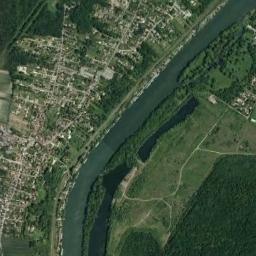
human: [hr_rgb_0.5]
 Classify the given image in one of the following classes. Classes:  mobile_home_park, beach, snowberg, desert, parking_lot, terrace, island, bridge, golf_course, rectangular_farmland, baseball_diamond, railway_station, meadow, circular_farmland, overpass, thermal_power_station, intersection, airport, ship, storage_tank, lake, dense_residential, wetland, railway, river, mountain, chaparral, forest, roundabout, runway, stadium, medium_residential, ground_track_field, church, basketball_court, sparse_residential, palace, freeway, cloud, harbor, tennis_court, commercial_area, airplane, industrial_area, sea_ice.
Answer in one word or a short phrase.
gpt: river